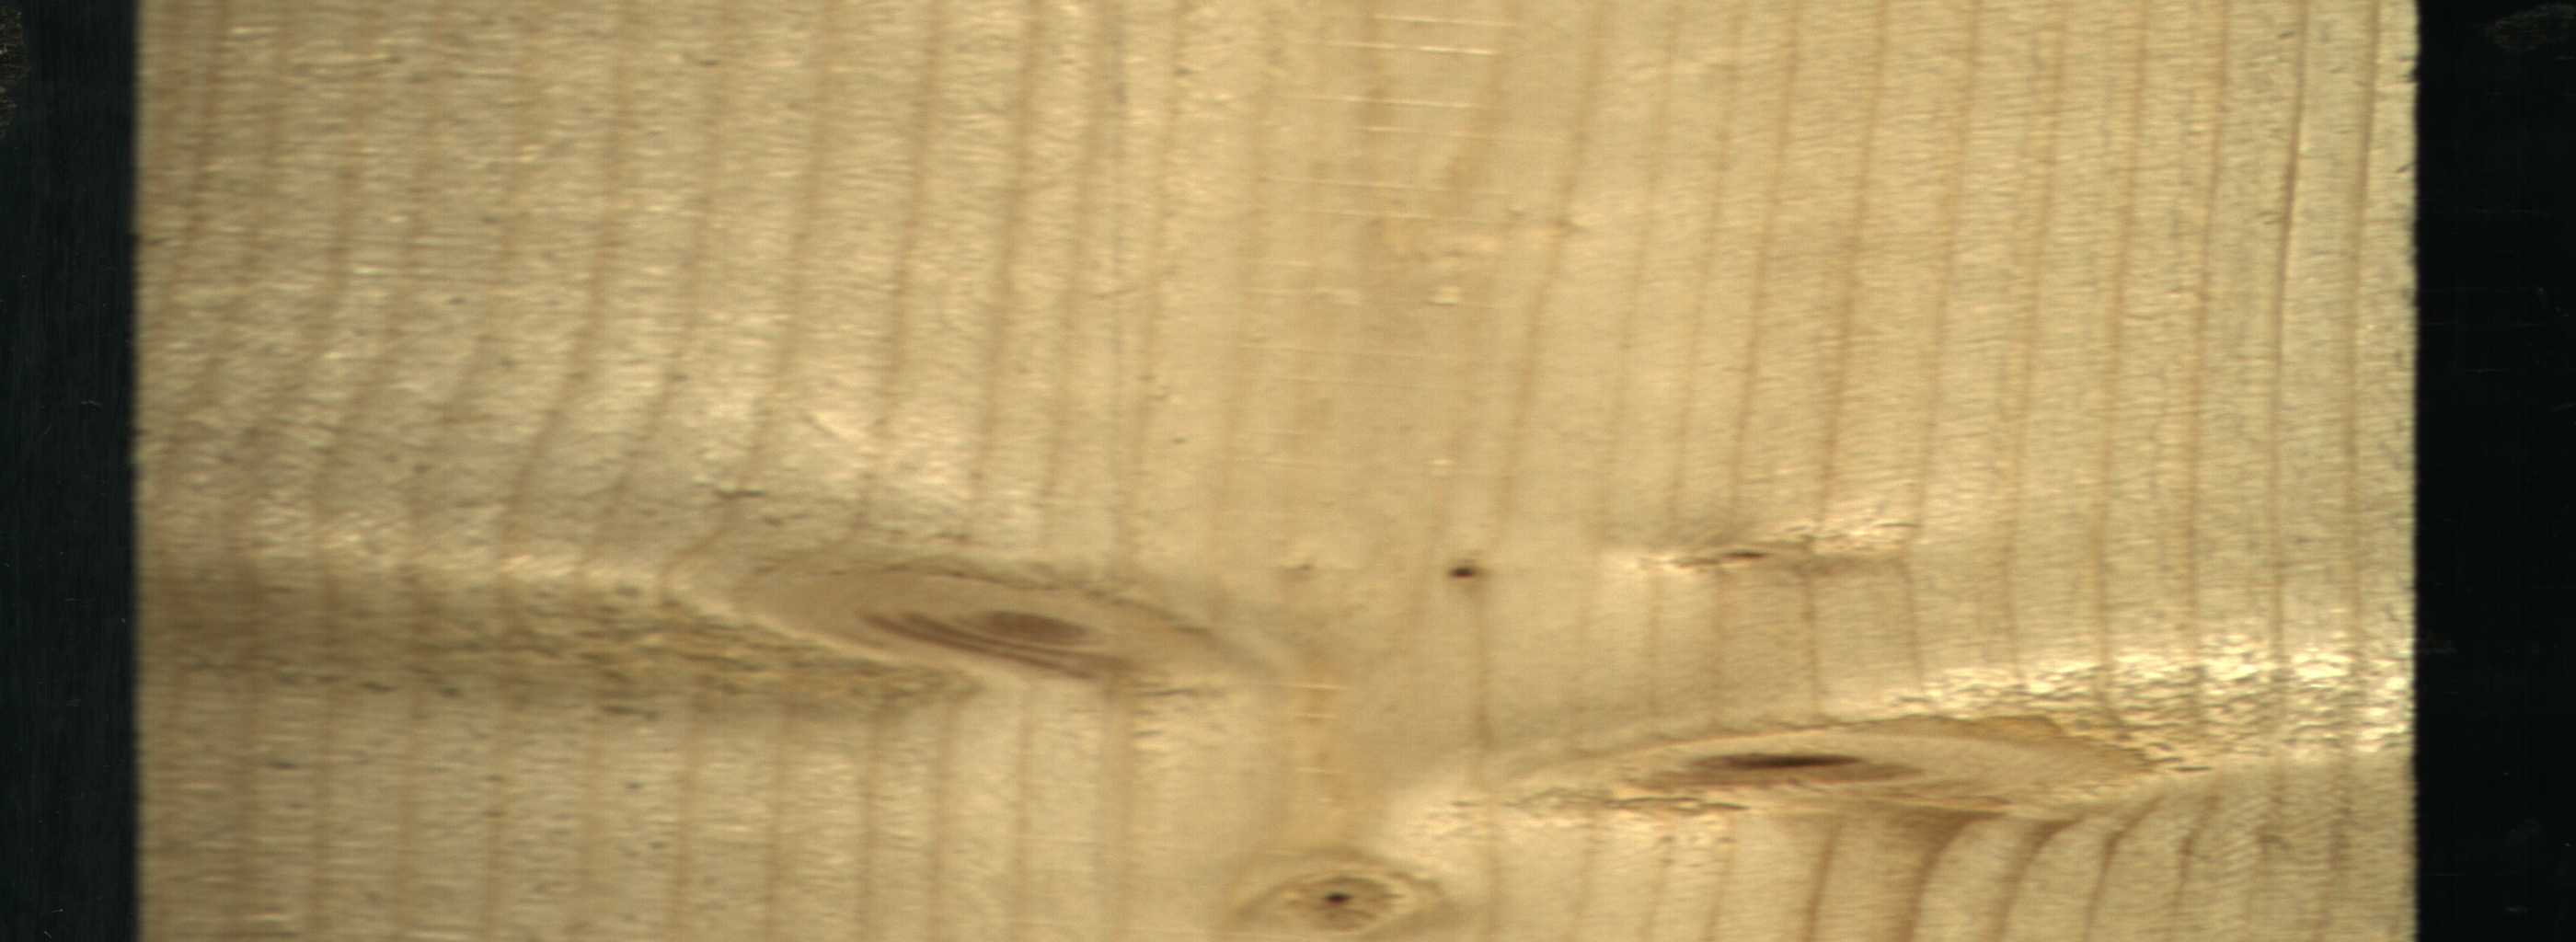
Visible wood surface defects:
Dead_Knot
Live_Knot
Live_Knot
Live_Knot
Live_Knot